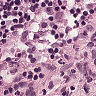
Metastatic tissue present: no